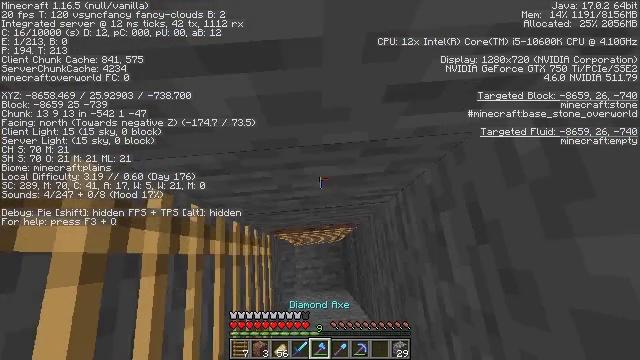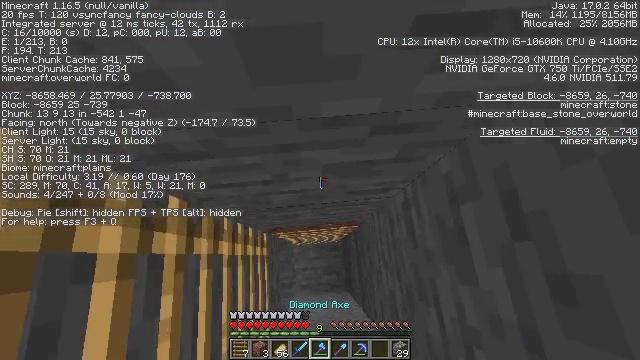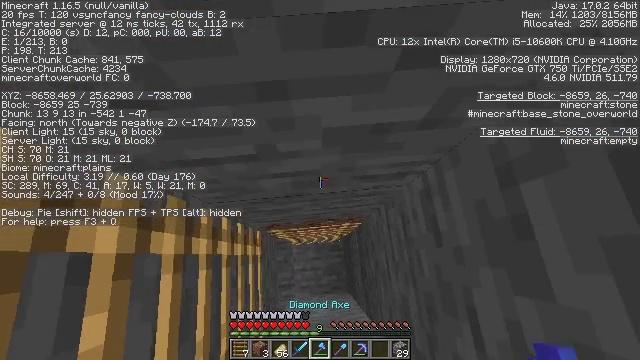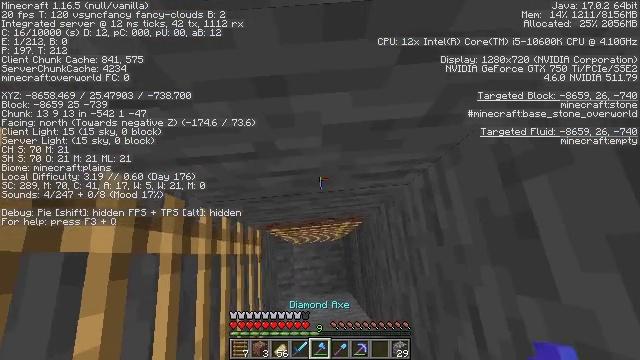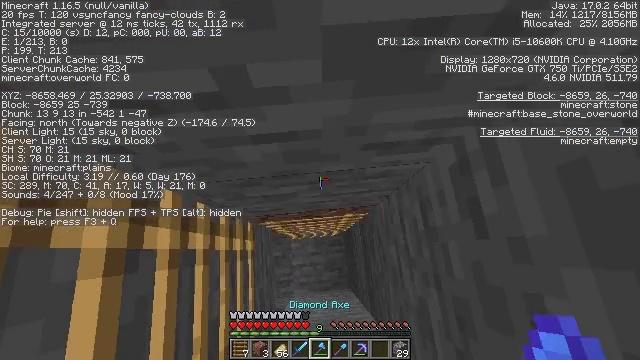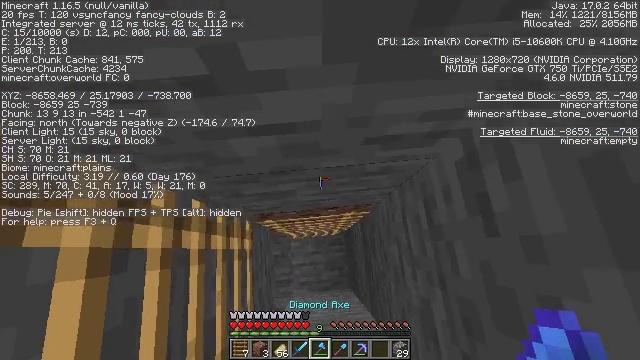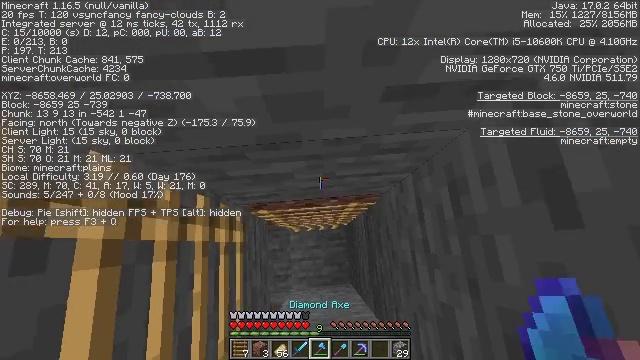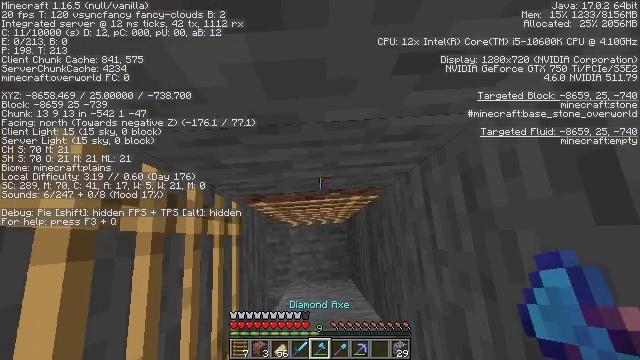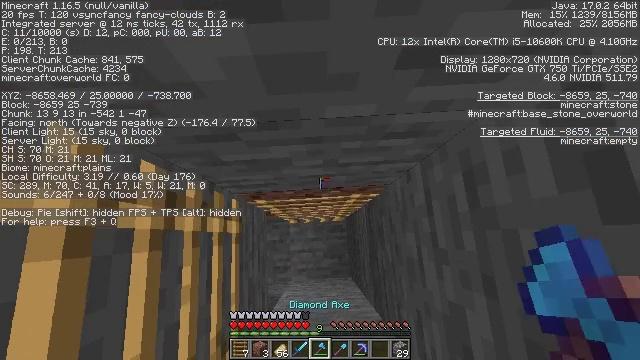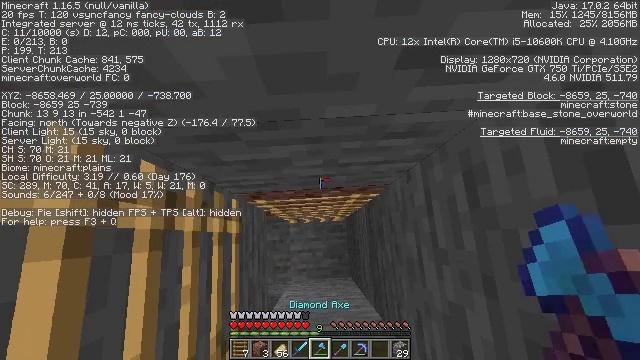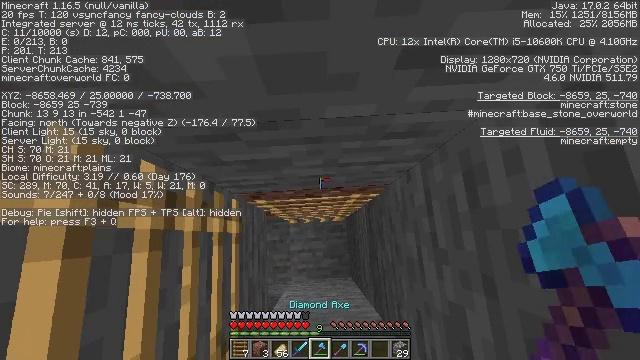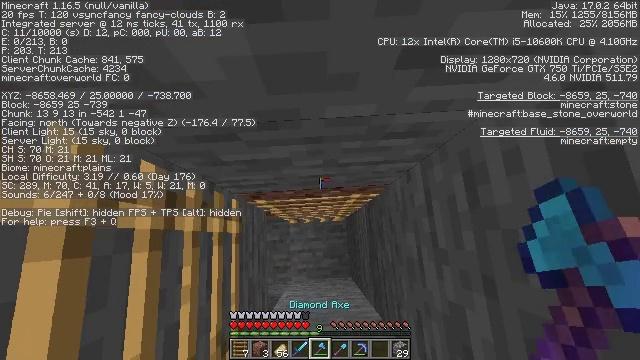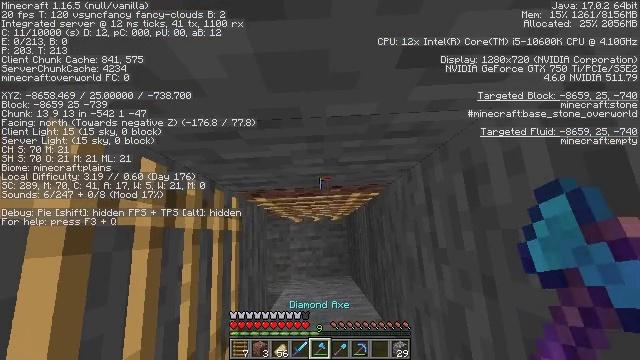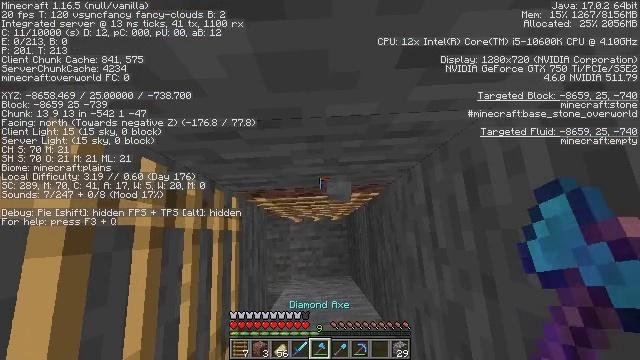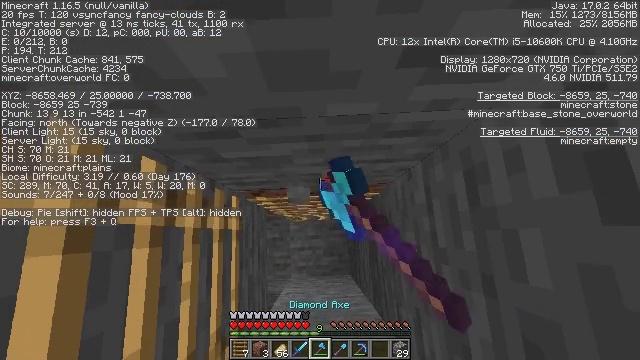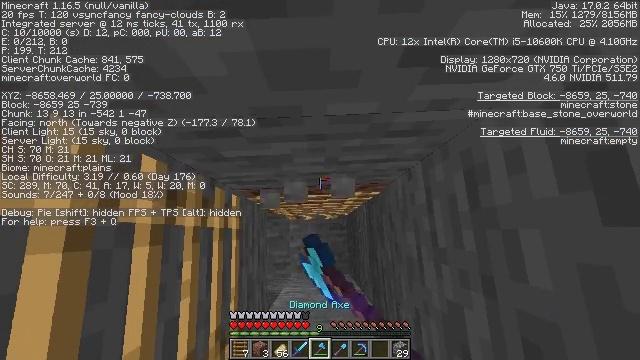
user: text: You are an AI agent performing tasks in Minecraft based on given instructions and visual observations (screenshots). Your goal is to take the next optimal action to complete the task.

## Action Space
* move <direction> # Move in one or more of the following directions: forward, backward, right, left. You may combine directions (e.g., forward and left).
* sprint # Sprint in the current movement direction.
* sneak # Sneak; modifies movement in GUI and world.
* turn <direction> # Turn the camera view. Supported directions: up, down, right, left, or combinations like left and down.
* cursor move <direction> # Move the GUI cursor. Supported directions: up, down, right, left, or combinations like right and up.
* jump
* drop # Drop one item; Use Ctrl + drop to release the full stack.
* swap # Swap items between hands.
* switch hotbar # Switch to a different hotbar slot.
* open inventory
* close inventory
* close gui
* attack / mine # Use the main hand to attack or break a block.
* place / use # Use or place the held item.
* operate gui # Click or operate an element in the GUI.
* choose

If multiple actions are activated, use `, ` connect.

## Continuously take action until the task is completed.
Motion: motion action
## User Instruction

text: Collect the ladder block.
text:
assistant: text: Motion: no_op
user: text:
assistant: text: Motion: no_op
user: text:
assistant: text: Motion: no_op
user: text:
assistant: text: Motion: no_op
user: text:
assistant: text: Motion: no_op
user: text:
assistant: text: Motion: turn down
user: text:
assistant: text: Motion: turn down
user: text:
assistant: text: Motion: no_op
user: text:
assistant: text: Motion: no_op
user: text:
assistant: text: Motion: no_op
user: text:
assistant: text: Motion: no_op
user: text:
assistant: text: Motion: no_op
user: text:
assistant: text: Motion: attack / mine
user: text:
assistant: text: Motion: attack / mine
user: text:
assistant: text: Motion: attack / mine
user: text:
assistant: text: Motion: attack / mine
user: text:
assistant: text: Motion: attack / mine
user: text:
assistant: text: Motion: attack / mine
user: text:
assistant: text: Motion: attack / mine
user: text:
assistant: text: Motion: attack / mine
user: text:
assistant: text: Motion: attack / mine
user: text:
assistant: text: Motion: attack / mine
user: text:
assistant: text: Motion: attack / mine
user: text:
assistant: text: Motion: attack / mine
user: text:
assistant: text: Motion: attack / mine
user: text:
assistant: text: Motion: attack / mine
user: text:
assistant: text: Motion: attack / mine
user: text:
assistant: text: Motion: attack / mine
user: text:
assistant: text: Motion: attack / mine
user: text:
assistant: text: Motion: attack / mine